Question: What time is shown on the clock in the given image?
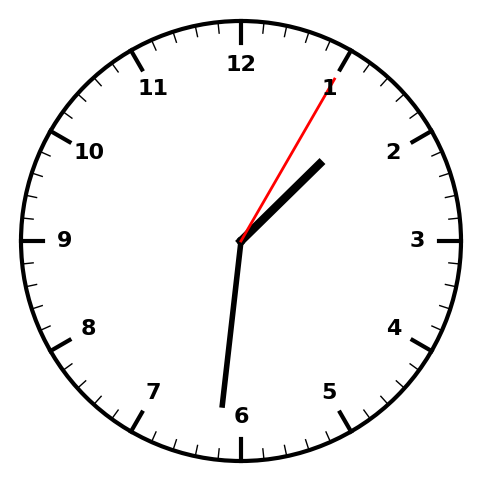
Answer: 01:31:05